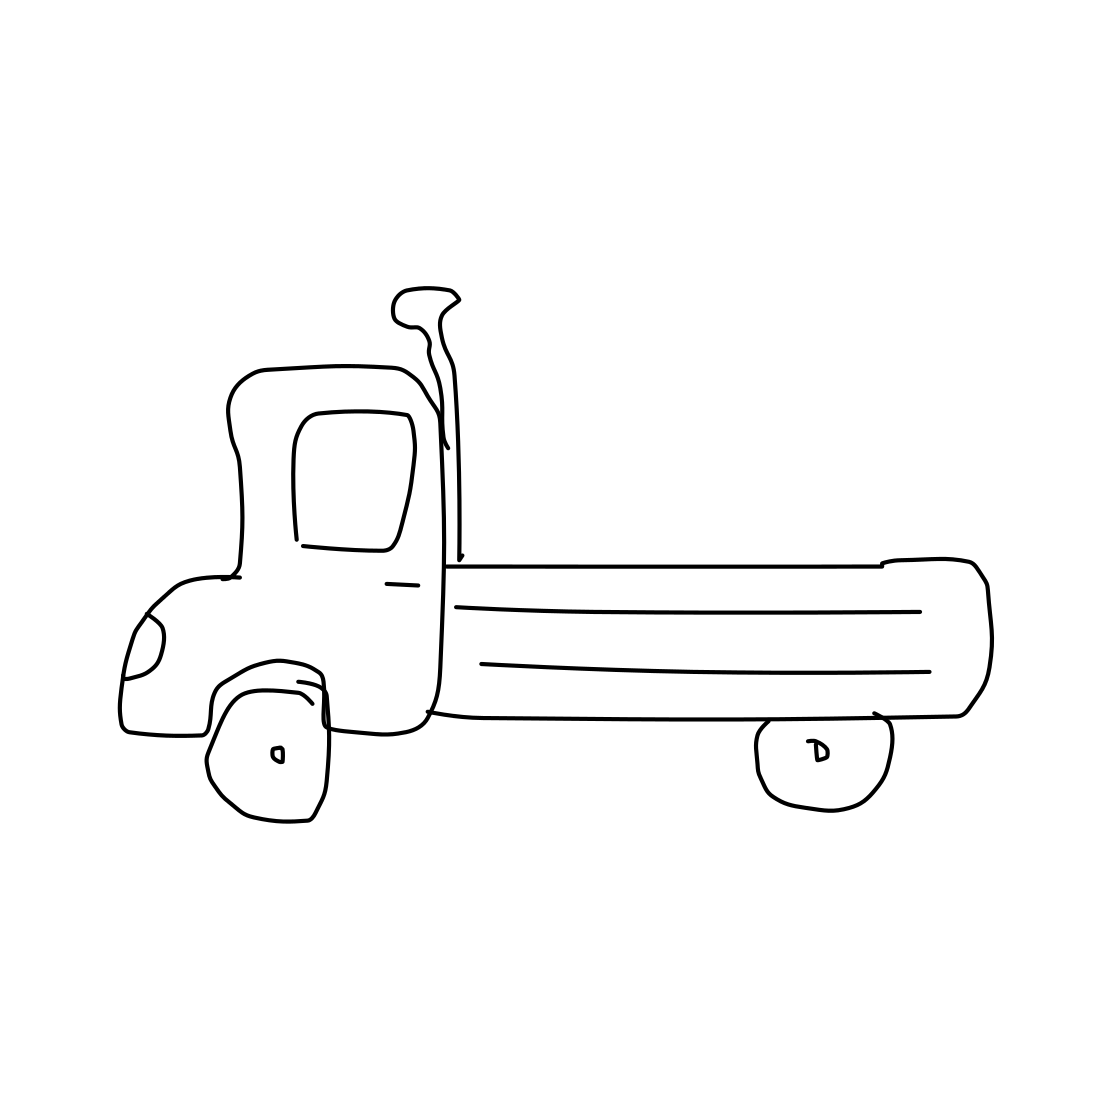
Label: truck